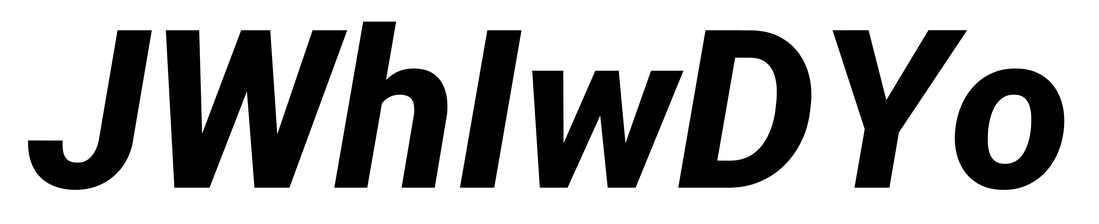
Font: Roboto-Italic_ExtraBold_Italic